【题型】选择题　【知识点】解析几何　【难度】medium
已知双曲线 $C: x^2 - \frac{y^2}{3} = 1$ 的左、右焦点分别为 $F_1, \ F_2$，过 $F_2$ 的直线与 $C$ 的右支交于 $A, \ B$ 两点（其中点 $A$ 在第一象限），点 $M, \ N$ 分别为 $\triangle AF_1F_2, \ \triangle BF_1F_2$ 的内心，$O$ 为坐标原点，则 $\triangle OMN$ 的面积的取值范围是（ ）

\vspace{0.5cm}

\noindent \textbf{A.} $[1, \sqrt{2})$ \hfill \textbf{B.} $[\frac{\sqrt{2}}{2}, \frac{\sqrt{6}}{3})$ \hfill \textbf{C.} $(\frac{\sqrt{6}}{3}, 1)$ \hfill \textbf{D.} $[1, \frac{2\sqrt{3}}{3})$
【解答】

\noindent \textbf{【答案】} $\boldsymbol{D}$

\vspace{0.2cm}
\noindent \textbf{【分析】} 根据点$M$，$N$分别为$\triangle AF_1F_2$，$\triangle BF_1F_2$的内心，得到$M$，$N$的横坐标都是$a$，设直线直线$AB$的倾斜角为$\theta\left(\theta\in\left(\dfrac{\pi}{3},\dfrac{2\pi}{3}\right)\right)$，将面积表示成$\theta$的函数，再求范围即可.

\vspace{0.2cm}
\noindent \textbf{【详解】} 如图，设$\triangle AF_1F_2$内切圆与各边相切于点$E$，$F$，$G$，有$G$，$M$的横坐标相等.

$|AE|=|AF|$，$|F_1E|=|F_1G|$，$|F_2F|=|F_2G|$，又$|AF_1|-|AF_2|=2a$，
所以$|GF_1|-|GF_2|=2a$，所以$G$在双曲线上，即$G$是$C$的右顶点.
所以$MN$与$C$相切于右顶点，所以$M$，$N$的横坐标都是$a$.
设直线$AB$的倾斜角为$\theta\left(\theta\in\left(\dfrac{\pi}{3},\dfrac{2\pi}{3}\right)\right)$，那么$\angle OF_2N=\dfrac{\theta}{2}$，$\angle OF_1M=\dfrac{\pi}{2}-\dfrac{\theta}{2}$，
在$\triangle MNF_2$中，$|MN|=(c-a)\left[\tan\dfrac{\theta}{2}+\tan\left(\dfrac{\pi}{2}-\dfrac{\theta}{2}\right)\right]=(c-a)\left[\dfrac{\sin\dfrac{\theta}{2}}{\cos\dfrac{\theta}{2}}+\dfrac{\cos\dfrac{\theta}{2}}{\sin\dfrac{\theta}{2}}\right]=(c-a)\dfrac{\sin^2\dfrac{\theta}{2}+\cos^2\dfrac{\theta}{2}}{\sin\dfrac{\theta}{2}\cos\dfrac{\theta}{2}}=\dfrac{2(c-a)}{\sin\theta}$
$\left(\theta\in\left(\dfrac{\pi}{3},\dfrac{2\pi}{3}\right)\right)$.
所以$S_{\triangle OMN}=\dfrac{1}{2}\cdot|OG|\cdot|MN|=\dfrac{1}{2}\times 1\times\dfrac{2(c-a)}{\sin\theta}=\dfrac{1}{\sin\theta}\left(\theta\in\left(\dfrac{\pi}{3},\dfrac{2\pi}{3}\right)\right)$，
所以$\triangle OMN$的面积的取值范围是$\left[1,\dfrac{2\sqrt{3}}{3}\right)$.
故选：$\boldsymbol{D}$

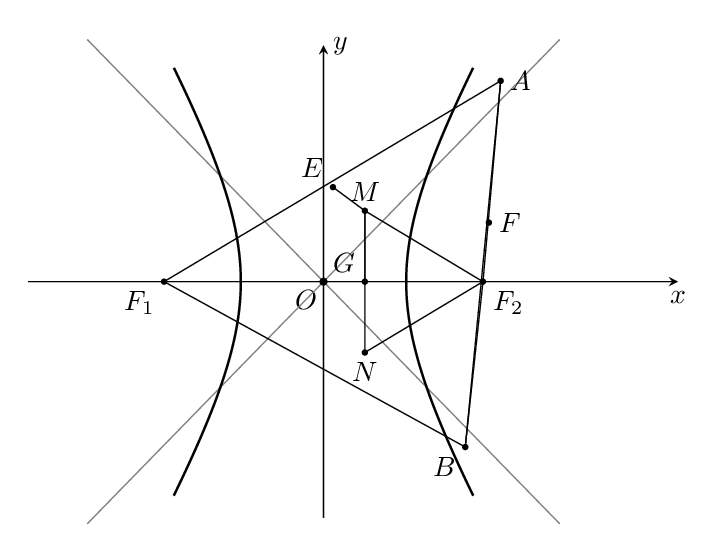